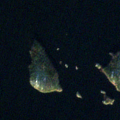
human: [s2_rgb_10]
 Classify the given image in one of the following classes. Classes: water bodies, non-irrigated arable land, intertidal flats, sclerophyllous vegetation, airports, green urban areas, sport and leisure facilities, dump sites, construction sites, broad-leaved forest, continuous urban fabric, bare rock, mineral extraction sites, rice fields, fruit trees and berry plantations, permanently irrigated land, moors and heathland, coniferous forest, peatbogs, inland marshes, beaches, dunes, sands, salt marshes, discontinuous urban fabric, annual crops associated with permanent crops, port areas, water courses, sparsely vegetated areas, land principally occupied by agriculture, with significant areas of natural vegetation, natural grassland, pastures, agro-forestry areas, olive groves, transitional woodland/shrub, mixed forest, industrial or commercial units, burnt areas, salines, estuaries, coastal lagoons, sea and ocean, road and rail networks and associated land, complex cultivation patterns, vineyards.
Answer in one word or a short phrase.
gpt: water bodies